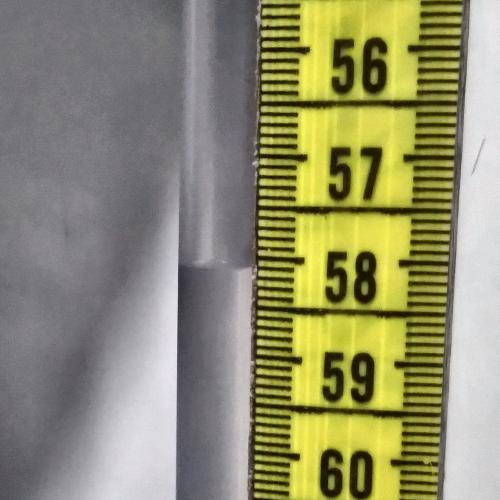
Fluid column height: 58.1 cm